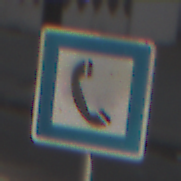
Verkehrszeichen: Fernsprecher
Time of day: MorningAfternoon
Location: Outdoor (Urban)
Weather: PartlyCloudy
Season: NotSpecified
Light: Natural